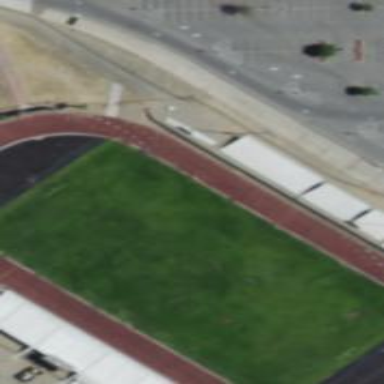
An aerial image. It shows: Grandstand building.